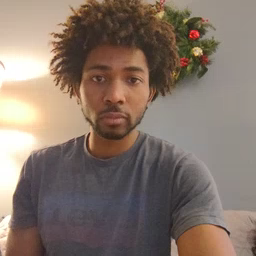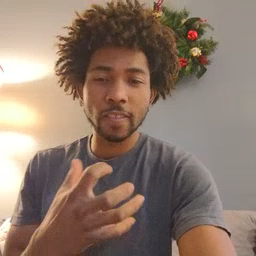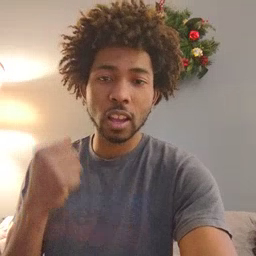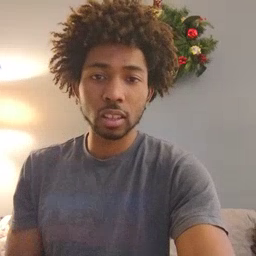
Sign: fast